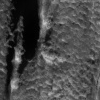
Atmospheric dust classification: not_dusty